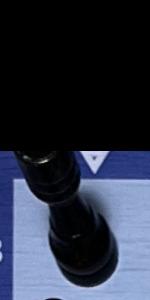
Label: Rook_Black